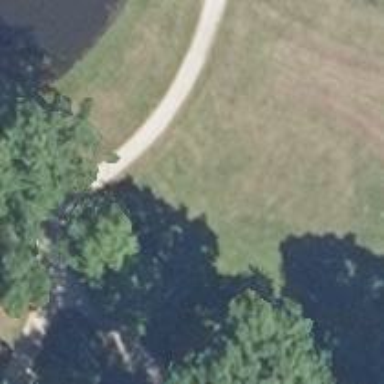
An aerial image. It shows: Footway.